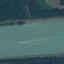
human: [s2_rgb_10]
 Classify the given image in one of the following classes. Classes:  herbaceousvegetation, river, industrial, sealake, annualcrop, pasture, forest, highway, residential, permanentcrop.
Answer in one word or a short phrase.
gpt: River